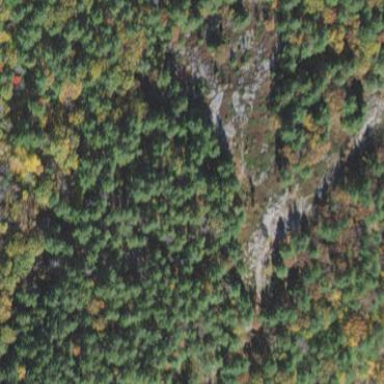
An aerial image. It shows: Landscape dominated by bare rock.